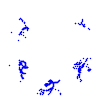
Particle: proton